Field crop: maize
Growth stage: 2
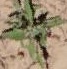
Species: atriplex